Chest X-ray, PA view. Patient: 37 years old, sex F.
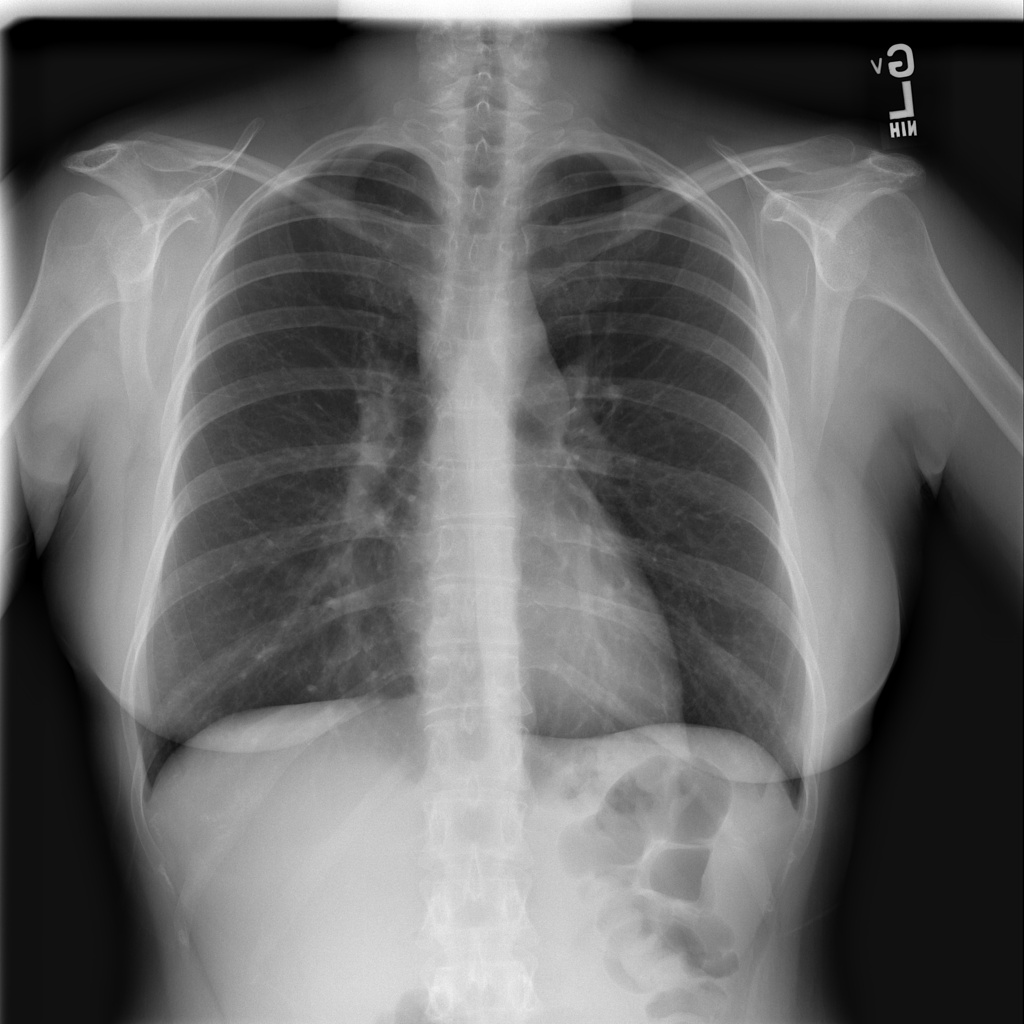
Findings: No Finding